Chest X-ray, PA view. Patient: 50 years old, sex M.
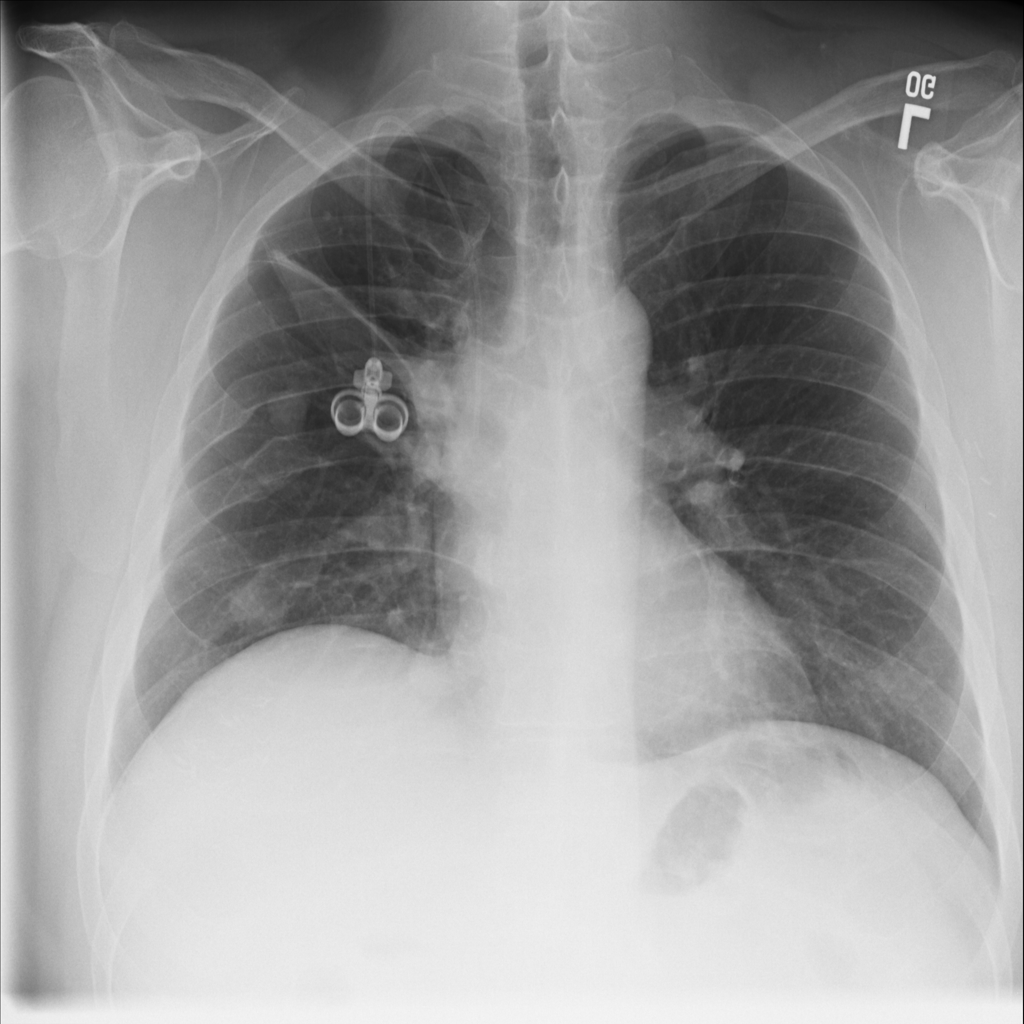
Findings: No Finding